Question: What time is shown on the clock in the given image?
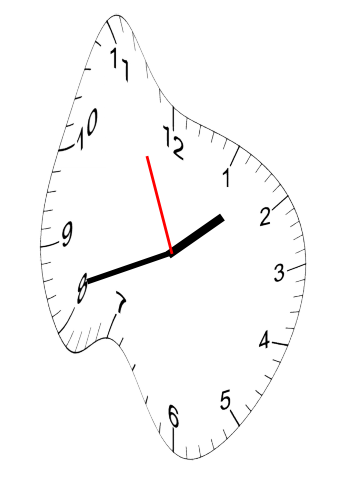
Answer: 01:41:56